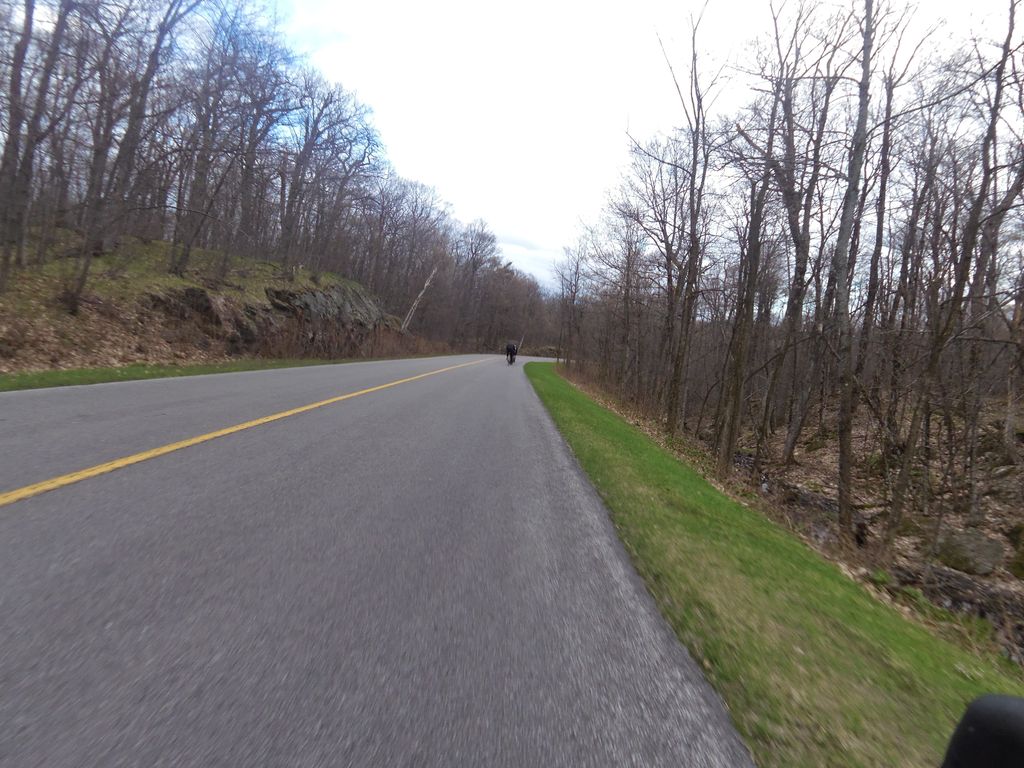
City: ottawa-gatineau